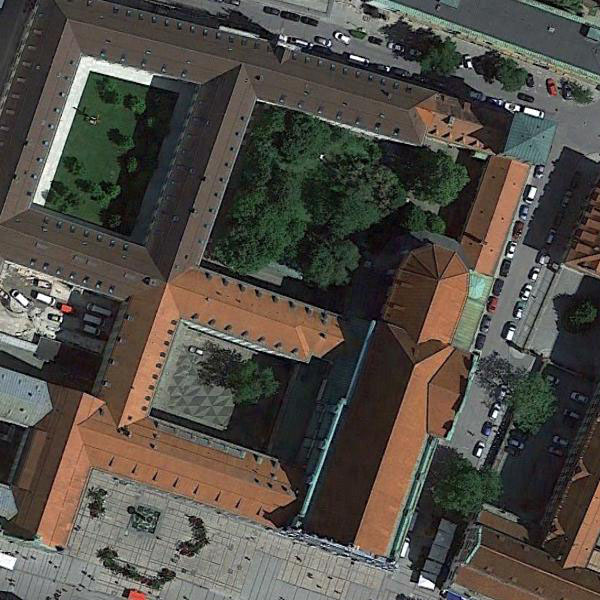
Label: Church